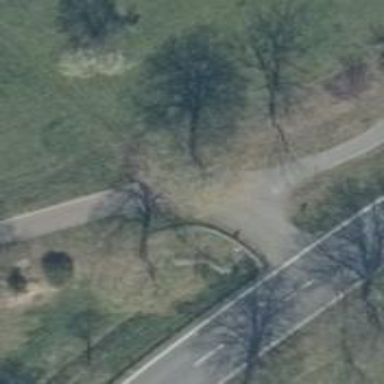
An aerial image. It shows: Row of deciduous broadleaved trees.